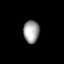
Tissue: prostate
Cell type: T cells
Senescence score: 0.2991
Nuclear area (px): 354
Mean DAPI intensity: 158.418